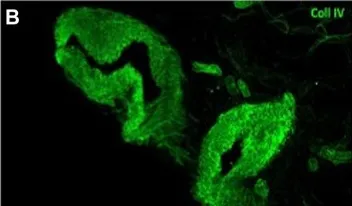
Confocal microscopy (x40 magnification, scale 50 microm) study of Gb3 in skin vessels (A-C). Abnormal deposits were abundant in the walls of the arterioles and their endothelium. (A-C) Gb3 deposits and the convergence of the two canals, Gb3 and collagen IV.
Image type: pathology (immunostaining)